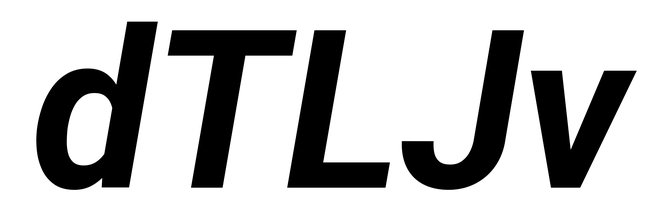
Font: Roboto-Italic_Bold_Italic